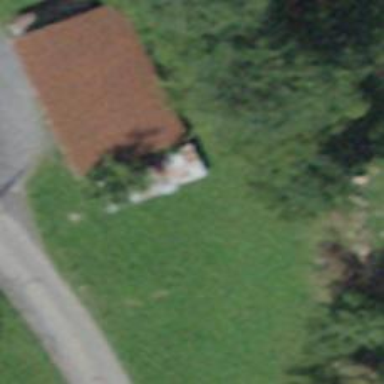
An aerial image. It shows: Shed building.